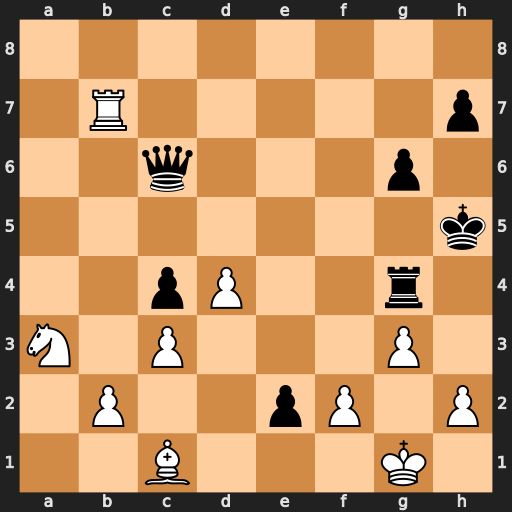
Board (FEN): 8/1R5p/2q3p1/7k/2pP2r1/N1P3P1/1P2pP1P/2B3K1
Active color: w
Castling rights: -
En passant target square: -
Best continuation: Rxh7#